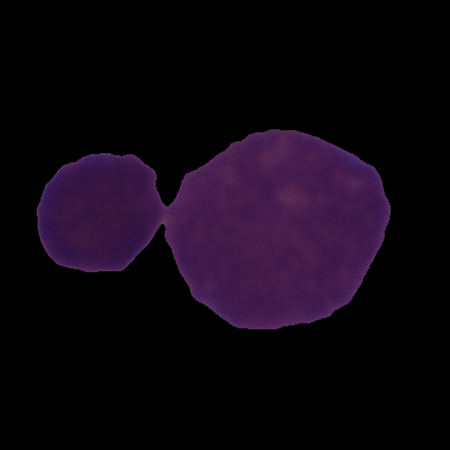
Label: healthy